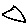
Label: triangle